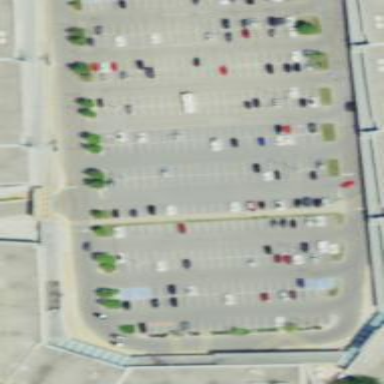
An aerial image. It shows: Retail building.